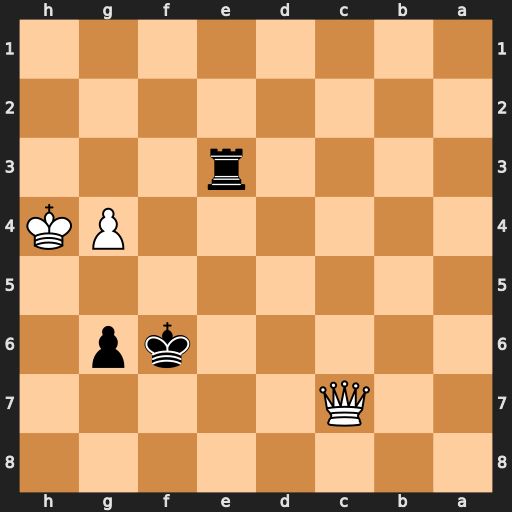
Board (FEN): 8/2Q5/5kp1/8/6PK/4r3/8/8
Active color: b
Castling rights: -
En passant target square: -
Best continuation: g5+ Kh5 Rh3#